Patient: sex M, age 65
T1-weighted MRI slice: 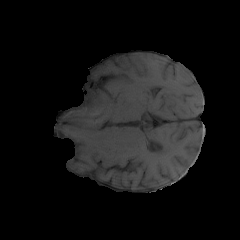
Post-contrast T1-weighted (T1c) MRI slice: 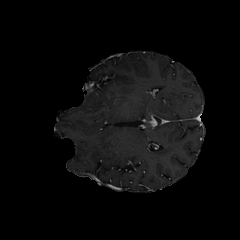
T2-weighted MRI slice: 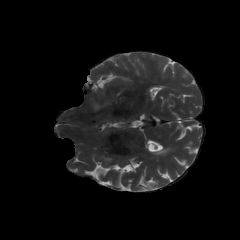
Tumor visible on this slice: yes
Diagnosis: Glioblastoma, IDH-wildtype
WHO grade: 4